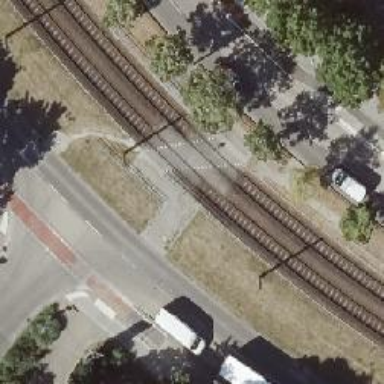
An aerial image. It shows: Uncontrolled tram railway crossing.